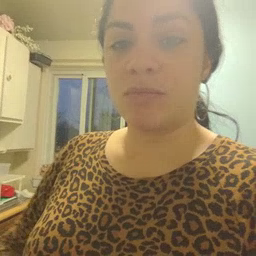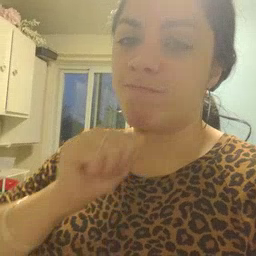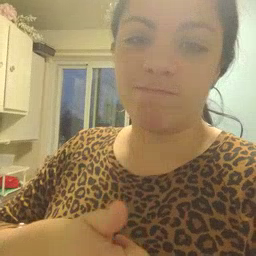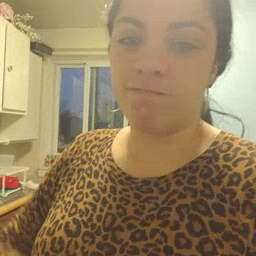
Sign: not